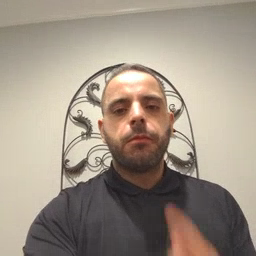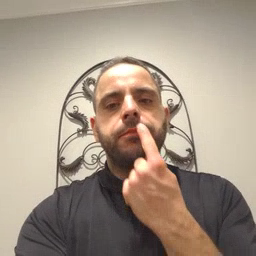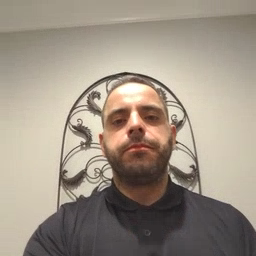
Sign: lips